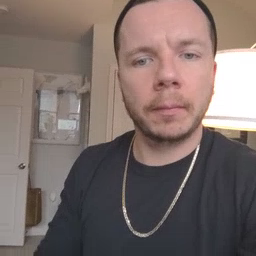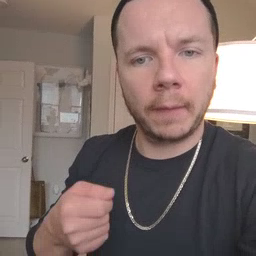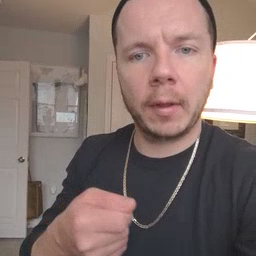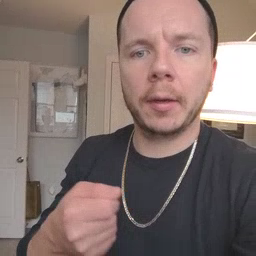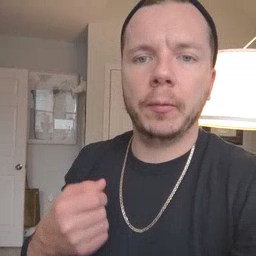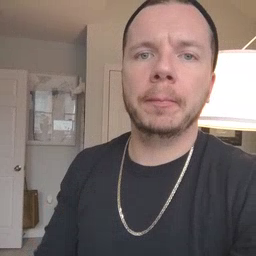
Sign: vacuum